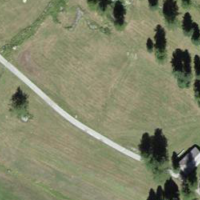
EUNIS habitat code: 26
Species observed at this site:
Turdus pilaris
Motacilla cinerea
Rupicapra rupicapra
Bistorta officinalis